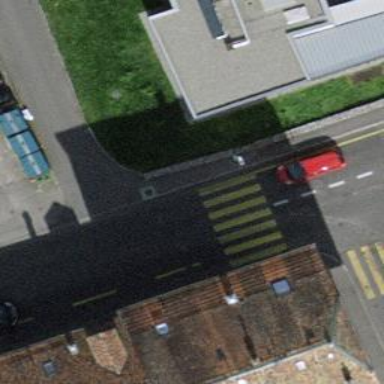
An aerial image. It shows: Asphalt sidewalk leading to public transport platform.